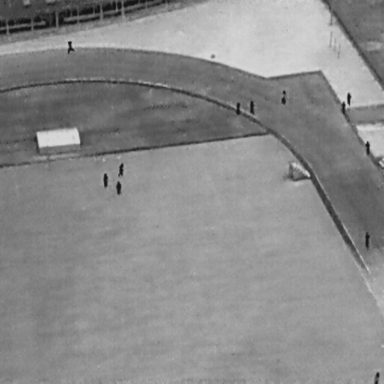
There are 12 People in the infrared image.